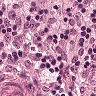
Metastatic tissue present: no